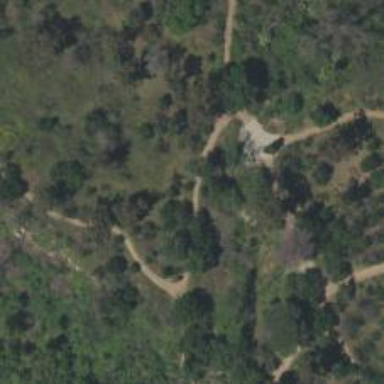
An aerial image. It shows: Path.